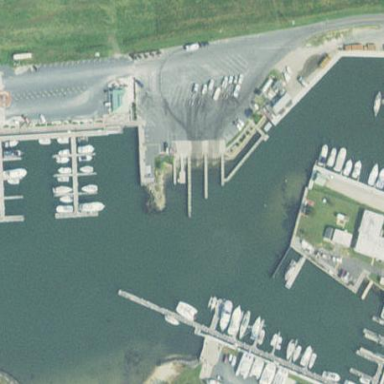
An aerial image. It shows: Marina on leisure land.